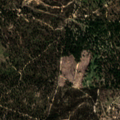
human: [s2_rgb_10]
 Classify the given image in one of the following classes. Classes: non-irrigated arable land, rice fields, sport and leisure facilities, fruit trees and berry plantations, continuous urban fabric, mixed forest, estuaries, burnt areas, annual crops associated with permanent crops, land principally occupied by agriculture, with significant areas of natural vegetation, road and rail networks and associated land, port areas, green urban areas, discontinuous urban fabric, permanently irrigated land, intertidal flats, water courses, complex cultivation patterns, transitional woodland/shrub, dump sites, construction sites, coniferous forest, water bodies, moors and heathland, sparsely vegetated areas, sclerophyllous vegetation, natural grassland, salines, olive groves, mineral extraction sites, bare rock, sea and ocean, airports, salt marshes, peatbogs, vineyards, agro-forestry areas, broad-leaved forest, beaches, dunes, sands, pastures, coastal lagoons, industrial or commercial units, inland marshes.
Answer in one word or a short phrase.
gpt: agro-forestry areas, broad-leaved forest, mixed forest, transitional woodland/shrub